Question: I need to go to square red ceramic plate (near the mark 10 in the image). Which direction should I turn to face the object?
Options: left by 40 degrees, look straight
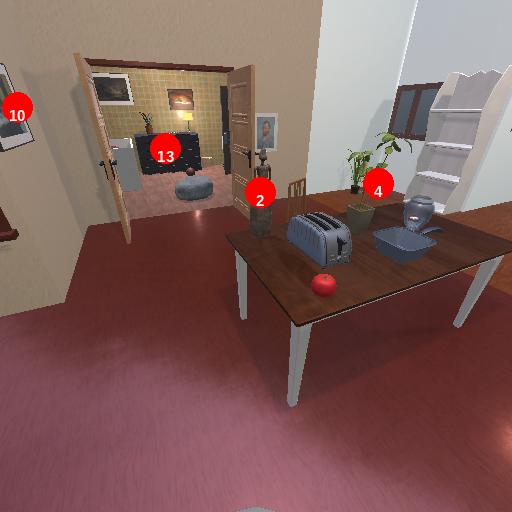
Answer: left by 40 degrees